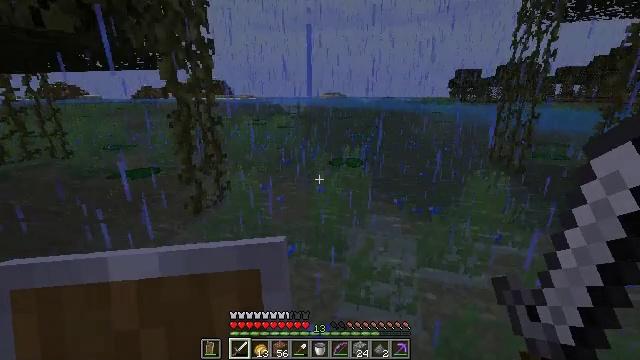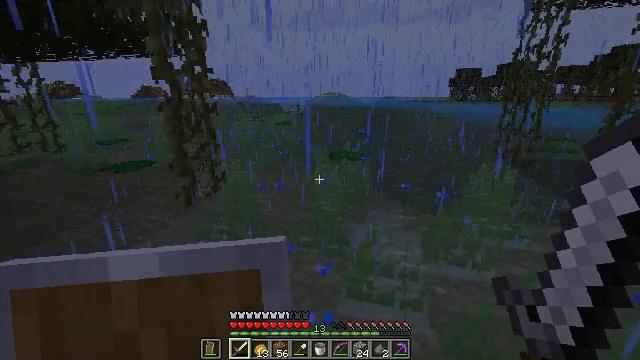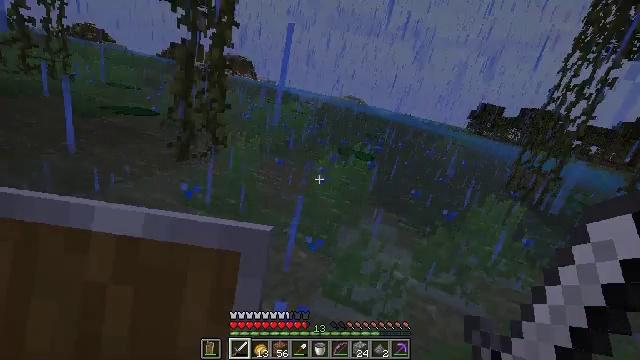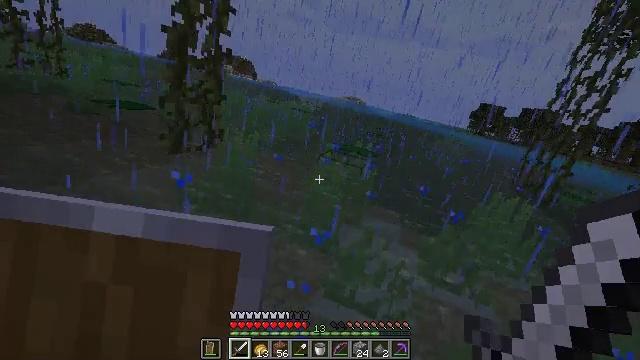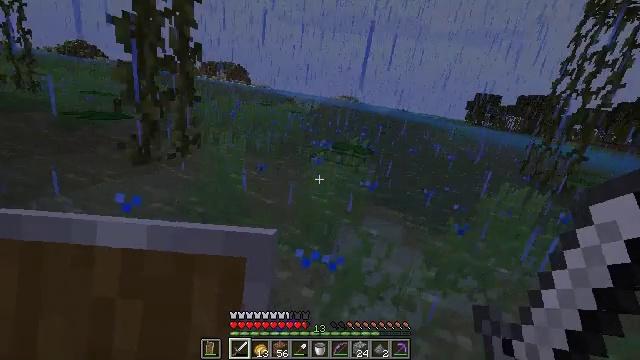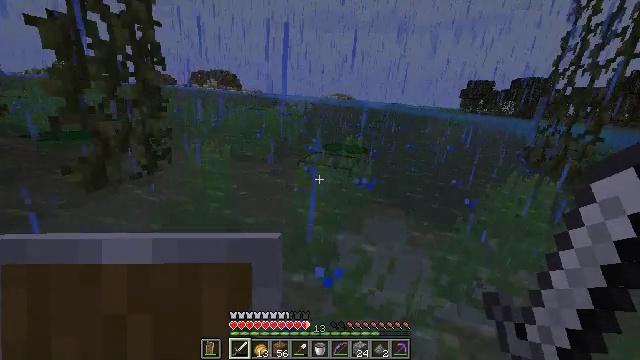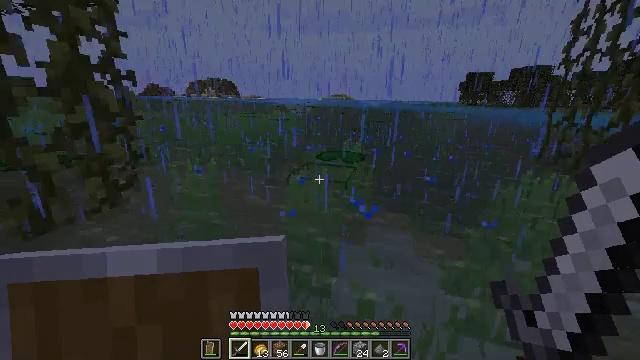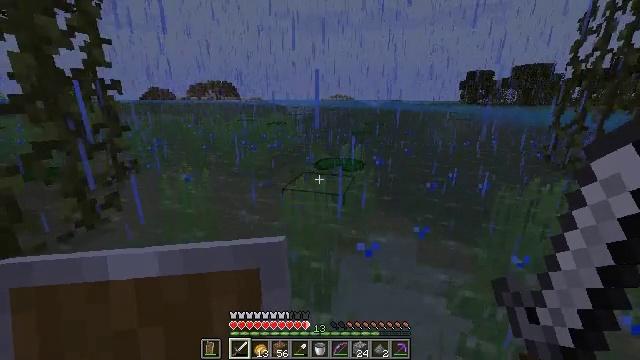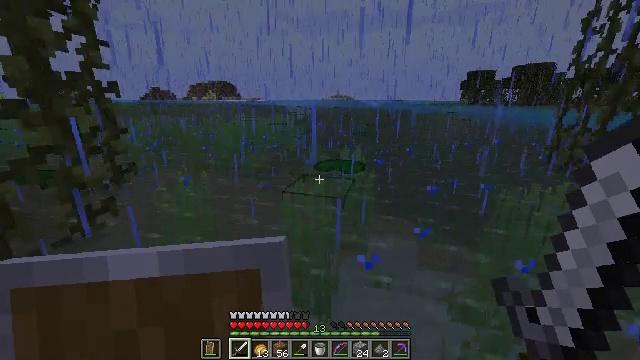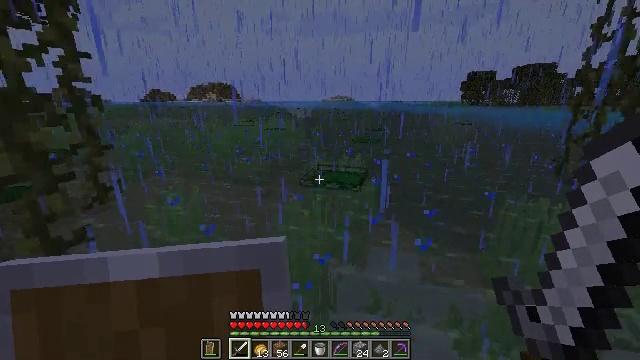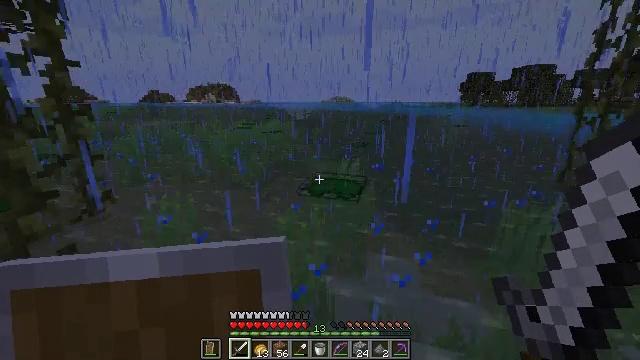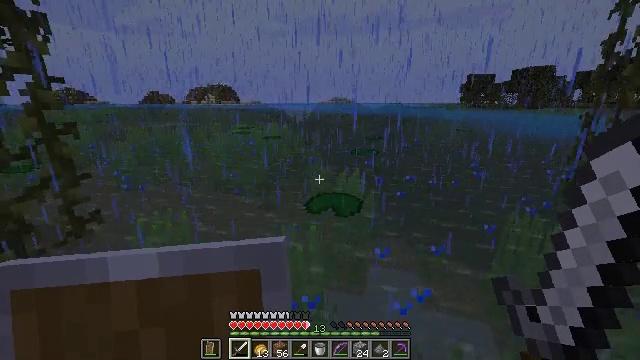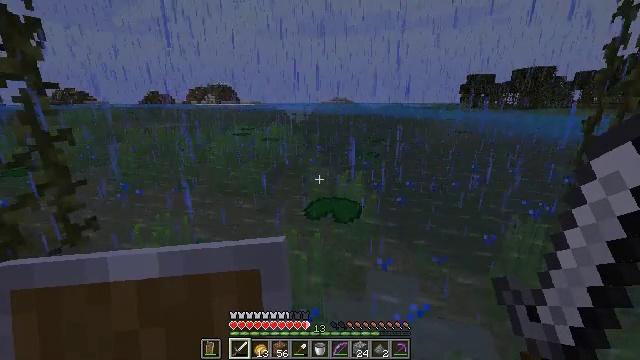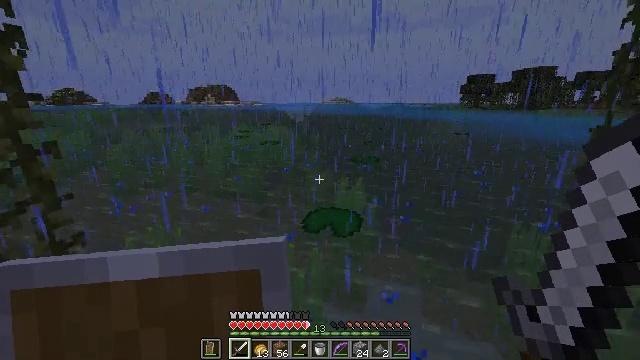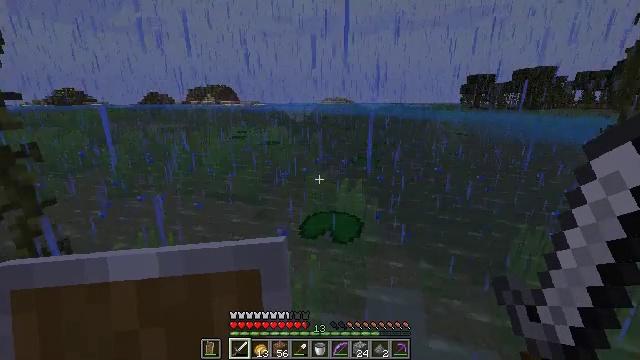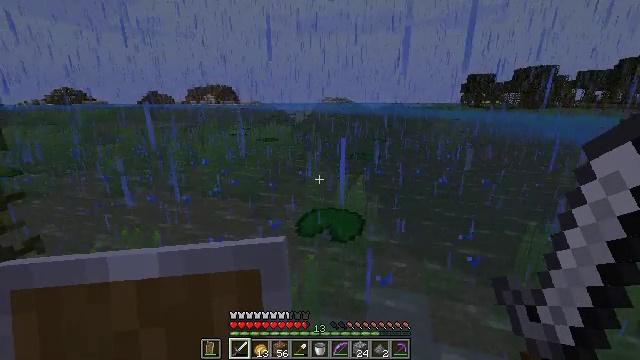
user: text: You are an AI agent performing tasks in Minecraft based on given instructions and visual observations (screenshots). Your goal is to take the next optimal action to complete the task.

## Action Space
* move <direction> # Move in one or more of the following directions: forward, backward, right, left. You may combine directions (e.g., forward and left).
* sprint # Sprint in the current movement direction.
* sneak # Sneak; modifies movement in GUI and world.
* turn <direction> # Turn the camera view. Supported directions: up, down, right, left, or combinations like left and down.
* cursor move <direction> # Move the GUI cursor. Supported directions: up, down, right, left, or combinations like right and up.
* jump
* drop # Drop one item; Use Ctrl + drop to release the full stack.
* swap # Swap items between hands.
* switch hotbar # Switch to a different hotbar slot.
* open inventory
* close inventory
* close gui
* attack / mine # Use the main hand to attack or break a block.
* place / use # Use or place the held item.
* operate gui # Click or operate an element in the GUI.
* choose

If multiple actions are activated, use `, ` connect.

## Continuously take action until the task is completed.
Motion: motion action
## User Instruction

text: Mine tall seagrass from underwater.
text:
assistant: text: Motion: move forward, jump
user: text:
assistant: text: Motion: move forward, jump
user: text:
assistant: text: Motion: move forward, jump
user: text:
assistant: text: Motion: move forward, jump
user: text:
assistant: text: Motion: move forward, jump
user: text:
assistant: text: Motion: move forward, jump
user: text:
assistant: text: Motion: move forward, jump
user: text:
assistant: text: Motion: move forward, jump
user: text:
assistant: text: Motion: move forward, jump
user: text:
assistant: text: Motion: move forward, jump
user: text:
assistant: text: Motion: move forward, jump
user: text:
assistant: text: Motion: move forward, jump
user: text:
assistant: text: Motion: move forward, jump
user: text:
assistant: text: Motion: move forward, jump
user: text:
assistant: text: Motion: move forward, jump
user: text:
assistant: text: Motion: move forward, jump
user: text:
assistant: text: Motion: move forward, jump
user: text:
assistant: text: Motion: move forward, jump
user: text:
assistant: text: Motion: move forward, turn right, jump
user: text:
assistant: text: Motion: move forward and move right, turn right, jump
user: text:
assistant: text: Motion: move forward and move right, turn right, jump
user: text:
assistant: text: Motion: move forward and move right, turn right, jump
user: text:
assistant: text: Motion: move forward and move right, jump
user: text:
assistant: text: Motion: move forward and move right, jump
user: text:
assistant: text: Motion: move forward and move right, turn left, jump
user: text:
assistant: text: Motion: move forward and move right, turn left, jump
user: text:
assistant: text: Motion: move forward and move right, turn left and up, jump
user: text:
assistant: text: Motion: move forward and move right, turn left, jump
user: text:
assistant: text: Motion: move forward and move right, turn left, jump
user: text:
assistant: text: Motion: move forward and move right, turn left, jump